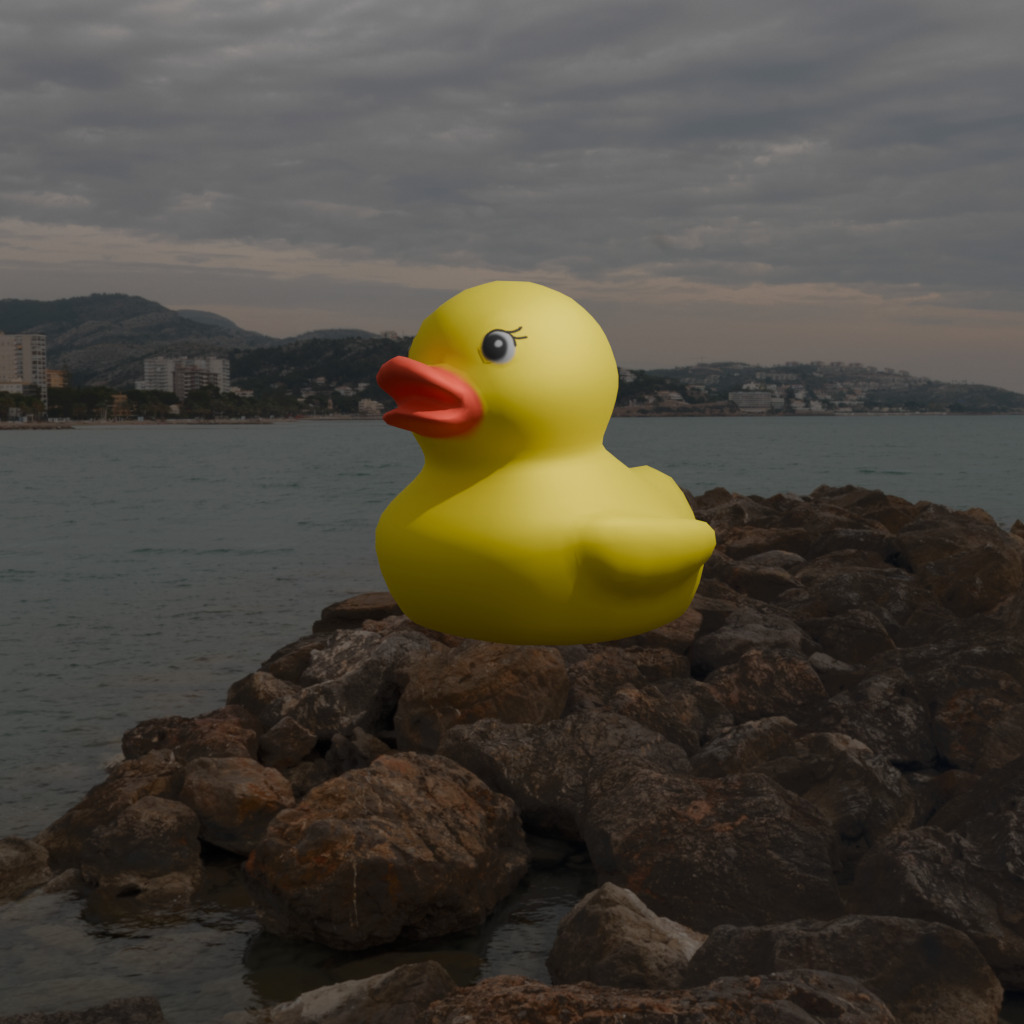
an image of a yellow rubber duck seen from <front_left> in a rocky pier extending into calm sea with a dramatic cloudy sky at sunset.